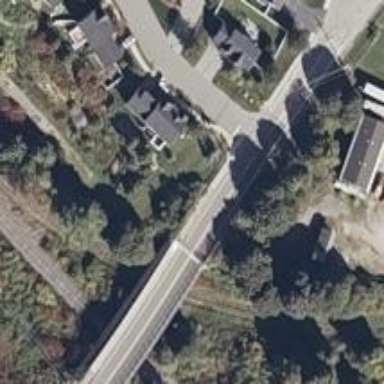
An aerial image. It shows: Residential road with asphalt surface. There is bridge with sidewalk on the left side.